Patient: sex M, age 80
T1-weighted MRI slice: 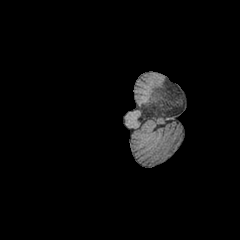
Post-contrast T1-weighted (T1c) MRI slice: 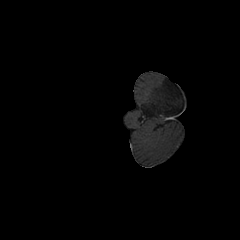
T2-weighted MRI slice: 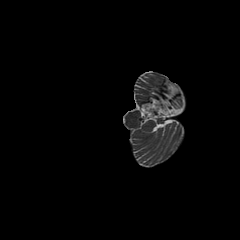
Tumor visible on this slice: no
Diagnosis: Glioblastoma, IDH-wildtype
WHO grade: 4